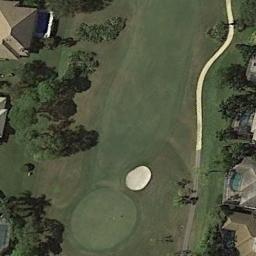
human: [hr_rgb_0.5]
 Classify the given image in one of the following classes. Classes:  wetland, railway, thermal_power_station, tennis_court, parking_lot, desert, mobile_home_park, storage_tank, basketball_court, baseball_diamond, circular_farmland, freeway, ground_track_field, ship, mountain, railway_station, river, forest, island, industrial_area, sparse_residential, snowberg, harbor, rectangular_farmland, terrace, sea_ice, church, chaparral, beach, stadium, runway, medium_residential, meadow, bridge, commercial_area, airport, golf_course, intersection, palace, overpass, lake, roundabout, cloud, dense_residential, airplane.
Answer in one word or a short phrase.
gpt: golf_course